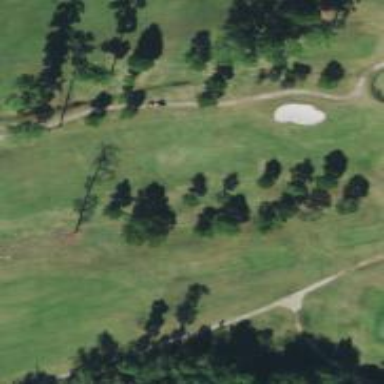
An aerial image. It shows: Golf hole.